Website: apple
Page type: customer-info-address
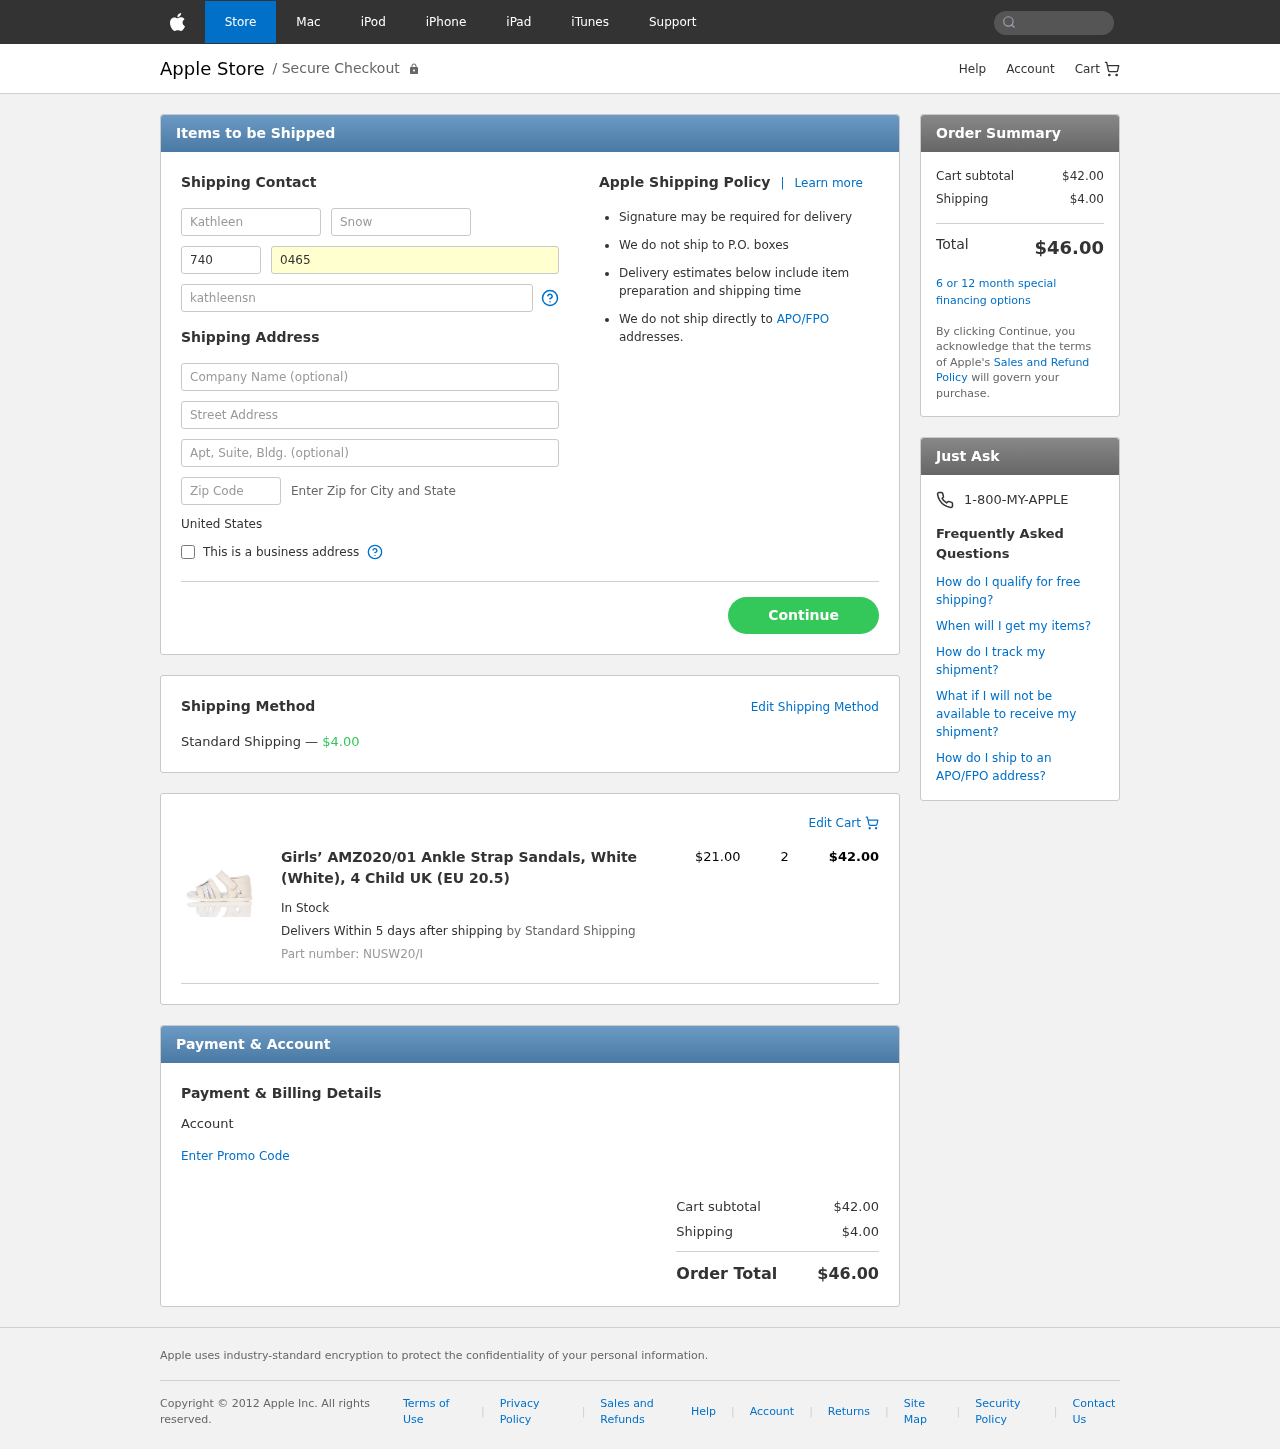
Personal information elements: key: PII_COUNTRY
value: United States
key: PII_FIRSTNAME
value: Kathleen
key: PII_LASTNAME
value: Snow
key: PII_PHONE_AREA
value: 740
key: PII_PHONE_LINE
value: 0465
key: PII_EMAIL
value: kathleensnow@hotmail.com
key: PII_STREET
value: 7688 Ellis Wall
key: PII_STREET2
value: Apt. 976
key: PII_POSTCODE
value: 22904
Product elements: key: PRODUCT1_NAME
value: Girls’ AMZ020/01 Ankle Strap Sandals, White (White), 4 Child UK (EU 20.5)
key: PRODUCT1_PRICE
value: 21
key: PRODUCT1_QUANTITY
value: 2
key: PRODUCT1_SKU
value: NUSW20/I
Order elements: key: ORDER_SHIPPING_COST
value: $4.00
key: ORDER_ITEM_TOTAL
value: $42.00
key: ORDER_SUBTOTAL
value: $42.00
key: ORDER_TOTAL
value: $46.00